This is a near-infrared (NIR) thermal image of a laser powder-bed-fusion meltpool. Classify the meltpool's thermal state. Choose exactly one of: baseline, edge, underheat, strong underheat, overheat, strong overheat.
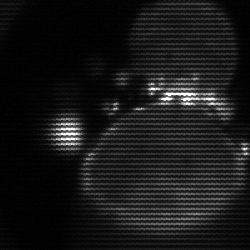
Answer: edge